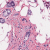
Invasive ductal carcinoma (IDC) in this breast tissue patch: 0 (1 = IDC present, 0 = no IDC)